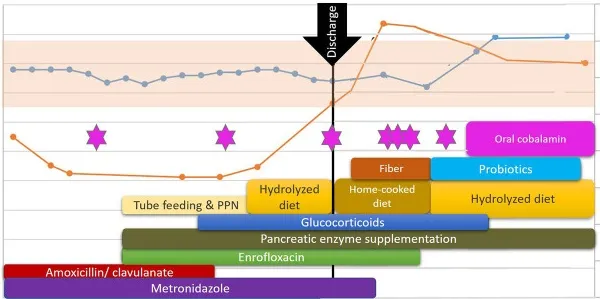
Timeline of the dog's clinical course and treatments. Serum albumin values are depicted in the orange line; the reference interval indicated by the faint orange background. The dog's body weight is depicted in the blue line. Pink stars indicate cobalamin injections. Details about the products and dosages can be found in the main text.
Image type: chart (chart)